Question: Hi! I want to develop a windows service which I would install on a webserver. First I have to test my functions in a console application. I want to read a file in a Stream. In my Project Explorer I create a Folder with the name App_Data. In this I have three txt files and a pdf file.
'''
using (StreamReader reader = new StreamReader(@"~/App_Data/PDFContent_de.txt",System.Text.Encoding.Default))
{
string message = reader.ReadToEnd();
//...
}
'''

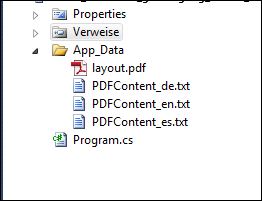
Answer: The folder you create is inside bin/debug
You can use "../../" to go back directories like
'''
StreamReader reader = new StreamReader(@"../../App_Data/PDFContent_de.txt",System.Text.Encoding.Default)
'''
or set the "Copy to Output Directory" property of the file to "Copy if newer" and just use
'''
string path=@"App_Data/PDFContent_de.txt"
'''
or
'''
string path=Directory.GetCurrentDirectory()+@"/App_Data/PDFContent_de.txt";
'''
or
'''
string path=Path.GetFullPath("App_Data/PDFContent_de.txt");
'''